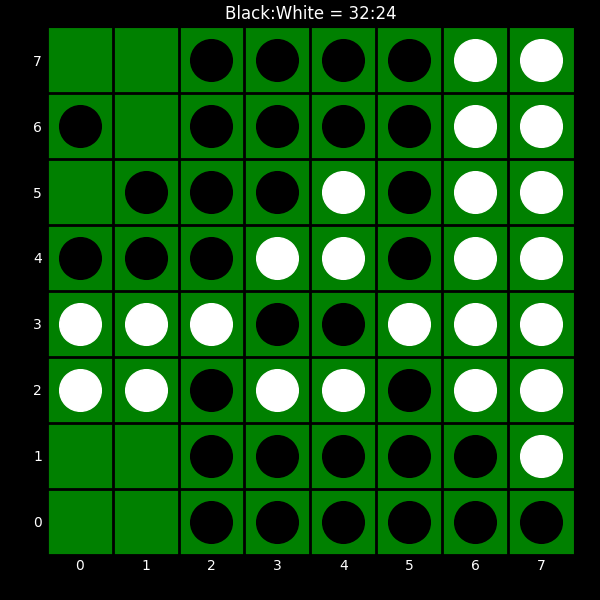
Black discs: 32
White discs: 24